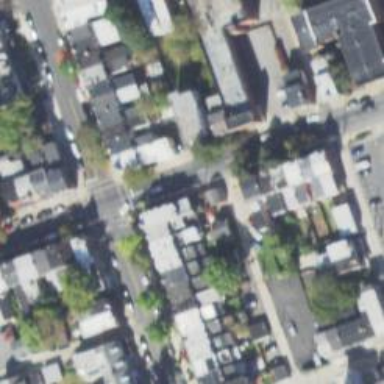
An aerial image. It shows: Alley classified as service road.